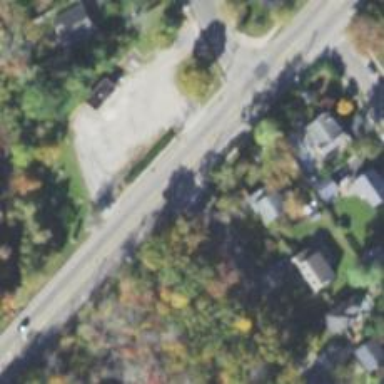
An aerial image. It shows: Crossing road.